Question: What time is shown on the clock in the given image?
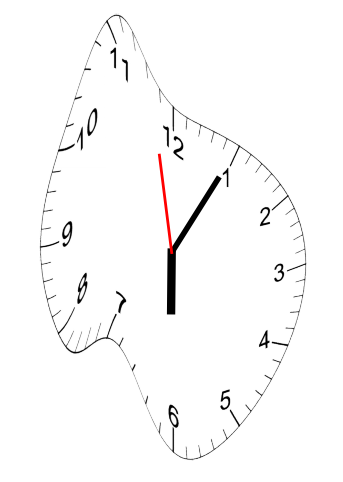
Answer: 06:04:58